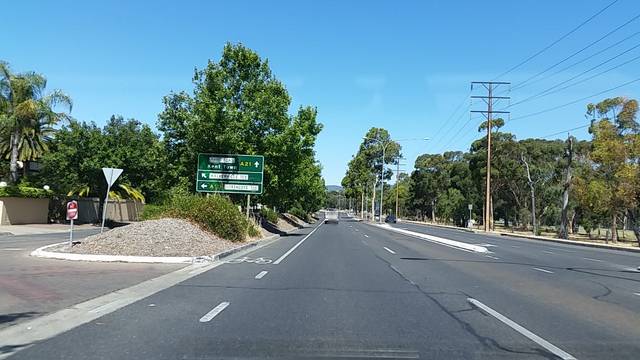
Region: Australia
Coordinates: -34.901, 138.605